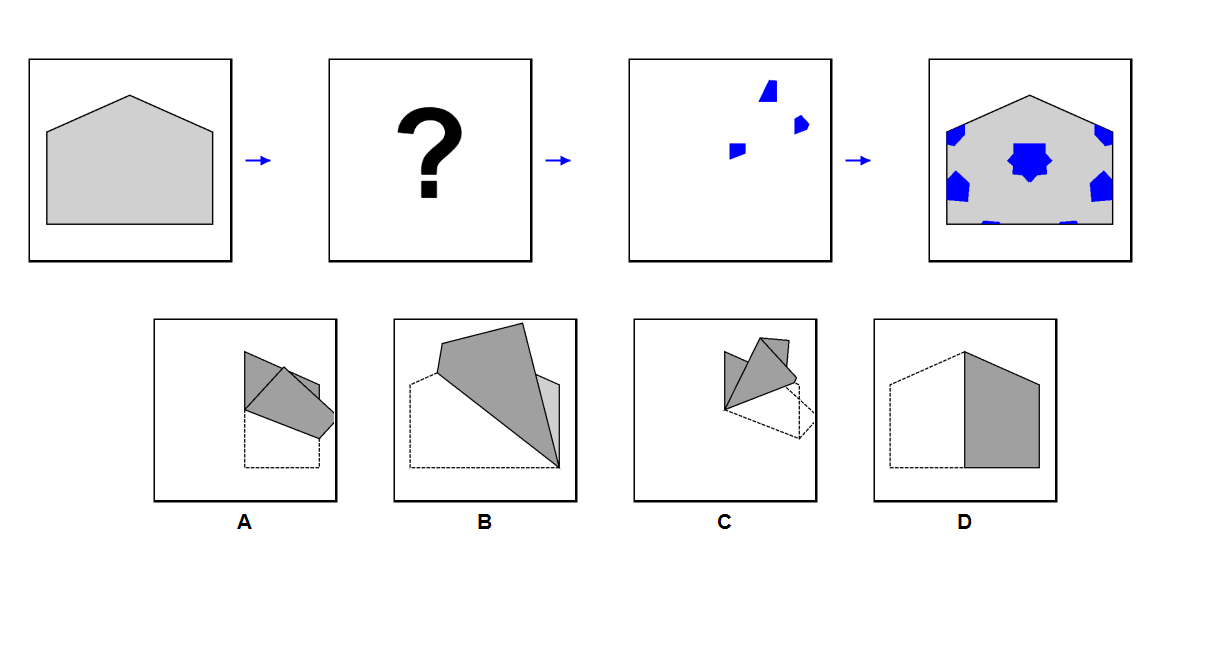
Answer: B